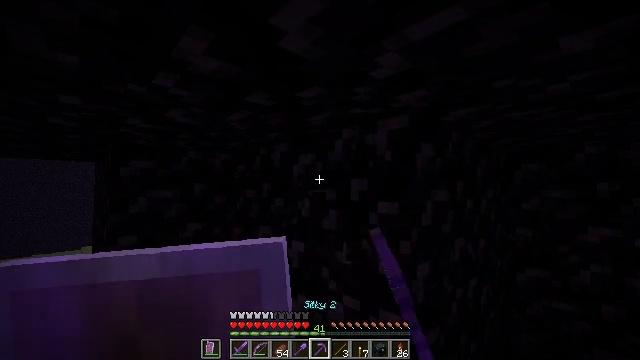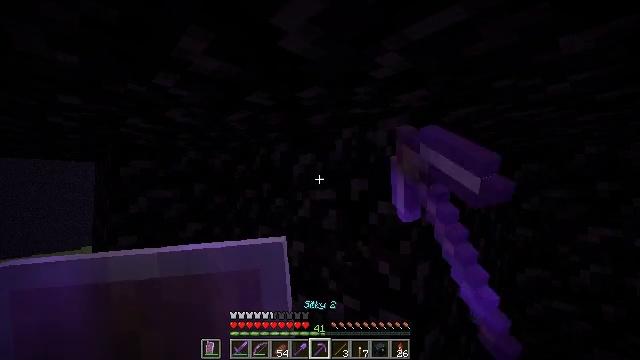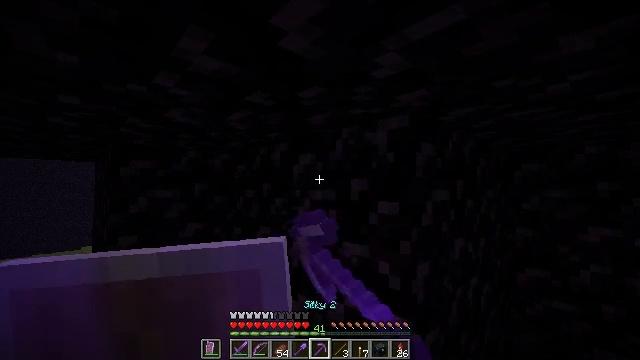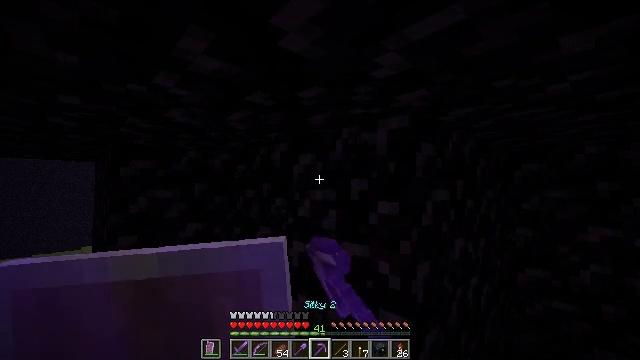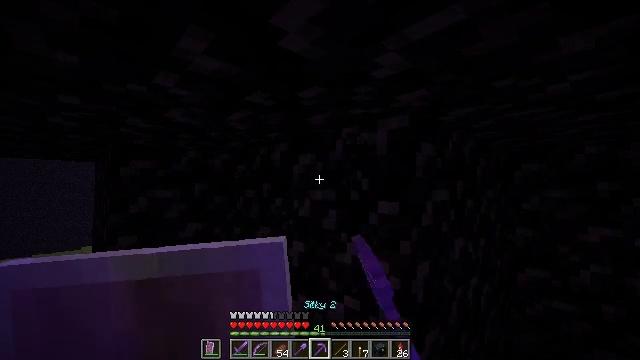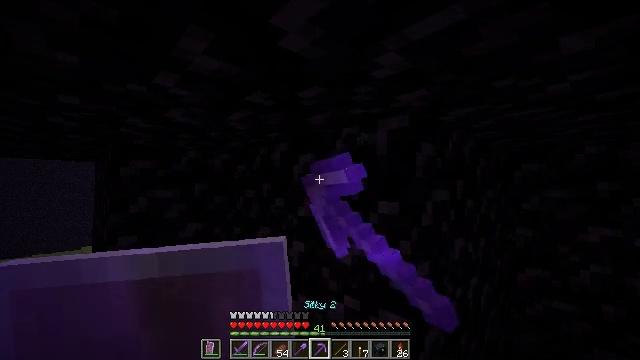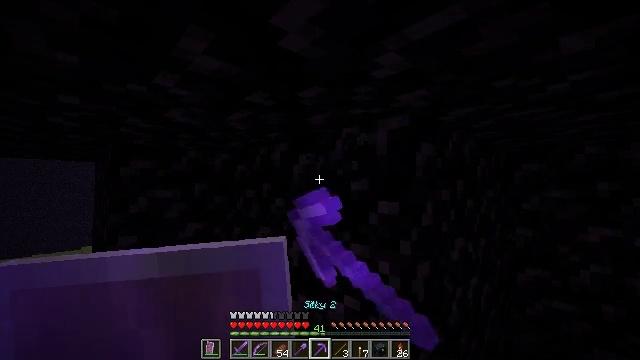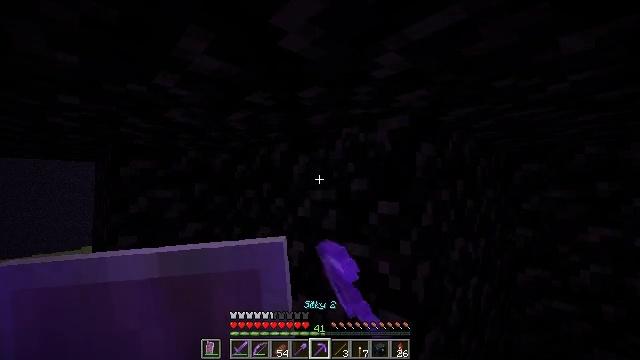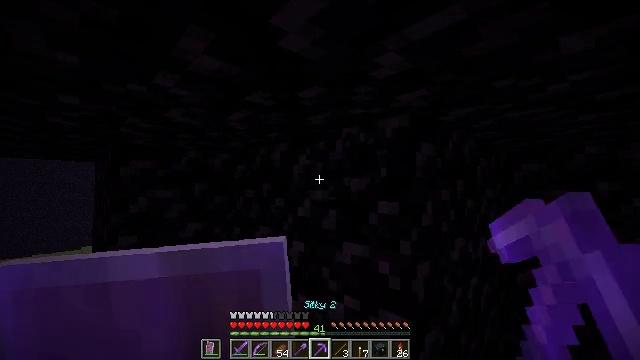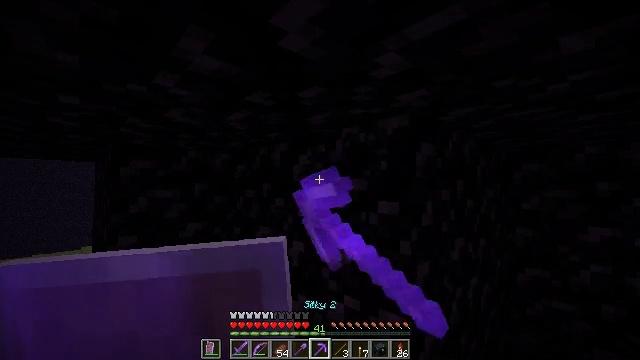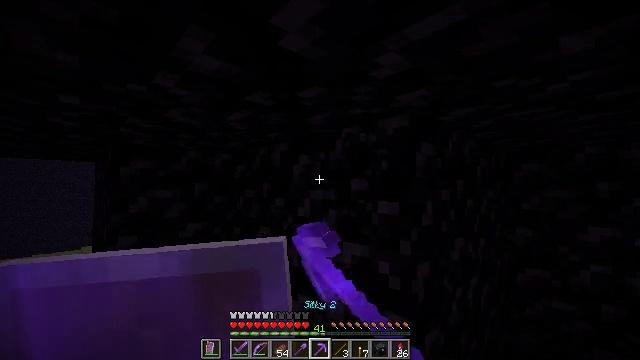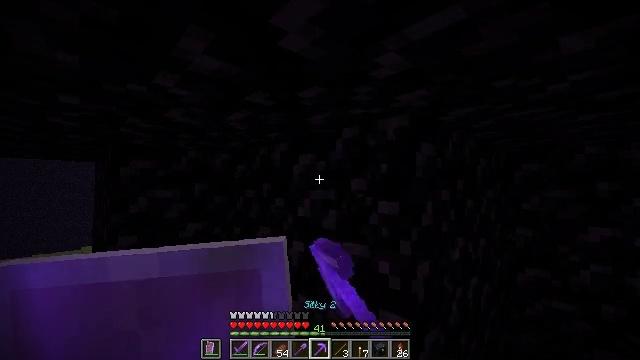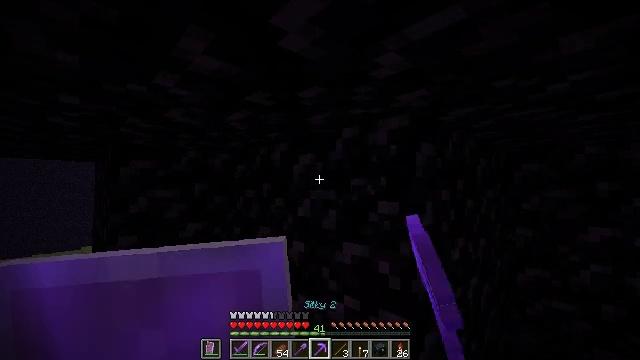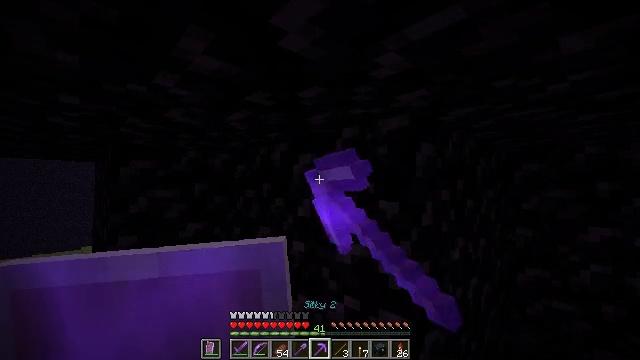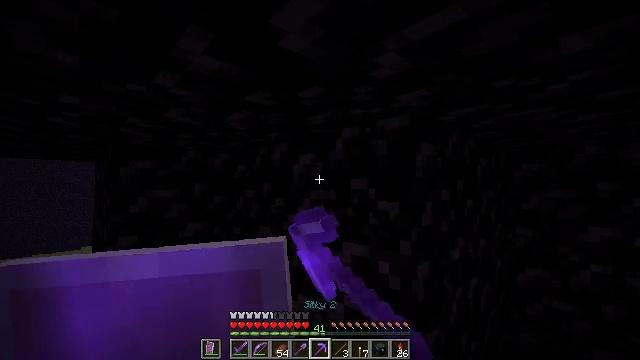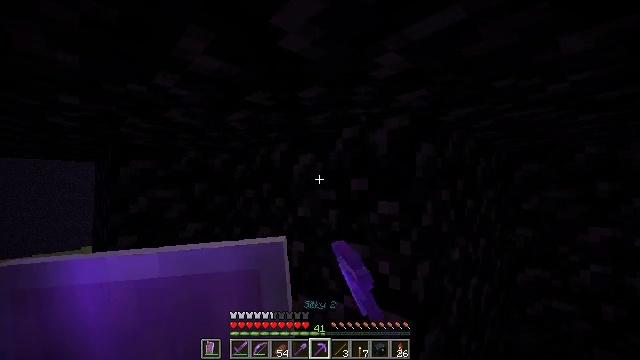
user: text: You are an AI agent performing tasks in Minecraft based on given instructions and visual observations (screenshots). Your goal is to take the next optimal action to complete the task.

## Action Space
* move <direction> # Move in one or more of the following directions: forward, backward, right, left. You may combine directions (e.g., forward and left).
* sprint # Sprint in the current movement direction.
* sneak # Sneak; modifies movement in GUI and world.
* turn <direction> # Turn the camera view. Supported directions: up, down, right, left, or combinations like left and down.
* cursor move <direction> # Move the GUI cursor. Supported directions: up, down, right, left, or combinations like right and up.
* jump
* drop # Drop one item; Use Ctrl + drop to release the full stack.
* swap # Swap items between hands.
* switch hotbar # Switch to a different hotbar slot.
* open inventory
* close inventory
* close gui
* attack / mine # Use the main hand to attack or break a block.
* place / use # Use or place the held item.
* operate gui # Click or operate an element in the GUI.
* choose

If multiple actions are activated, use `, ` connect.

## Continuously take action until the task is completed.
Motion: motion action
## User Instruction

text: Gather obsidian from a lava source.
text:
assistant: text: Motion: attack / mine
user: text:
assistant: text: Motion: attack / mine
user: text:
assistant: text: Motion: attack / mine
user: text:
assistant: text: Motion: attack / mine
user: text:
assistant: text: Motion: attack / mine
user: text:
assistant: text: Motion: attack / mine
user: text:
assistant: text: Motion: attack / mine
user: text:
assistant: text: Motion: attack / mine
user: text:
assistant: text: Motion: attack / mine
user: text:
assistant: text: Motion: attack / mine
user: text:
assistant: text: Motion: attack / mine
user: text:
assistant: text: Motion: attack / mine
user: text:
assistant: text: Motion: attack / mine
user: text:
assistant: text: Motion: attack / mine
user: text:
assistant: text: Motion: attack / mine
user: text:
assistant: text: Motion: attack / mine
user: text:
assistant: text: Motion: attack / mine
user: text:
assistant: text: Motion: attack / mine
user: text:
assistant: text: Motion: turn right and down, attack / mine
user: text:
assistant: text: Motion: turn right and down, attack / mine
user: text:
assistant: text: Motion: attack / mine
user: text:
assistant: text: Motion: attack / mine
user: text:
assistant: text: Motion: attack / mine
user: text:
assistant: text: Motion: attack / mine
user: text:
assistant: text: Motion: attack / mine
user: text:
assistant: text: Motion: attack / mine
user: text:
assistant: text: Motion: attack / mine
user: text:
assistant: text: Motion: attack / mine
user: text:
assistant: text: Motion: attack / mine
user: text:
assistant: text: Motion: attack / mine